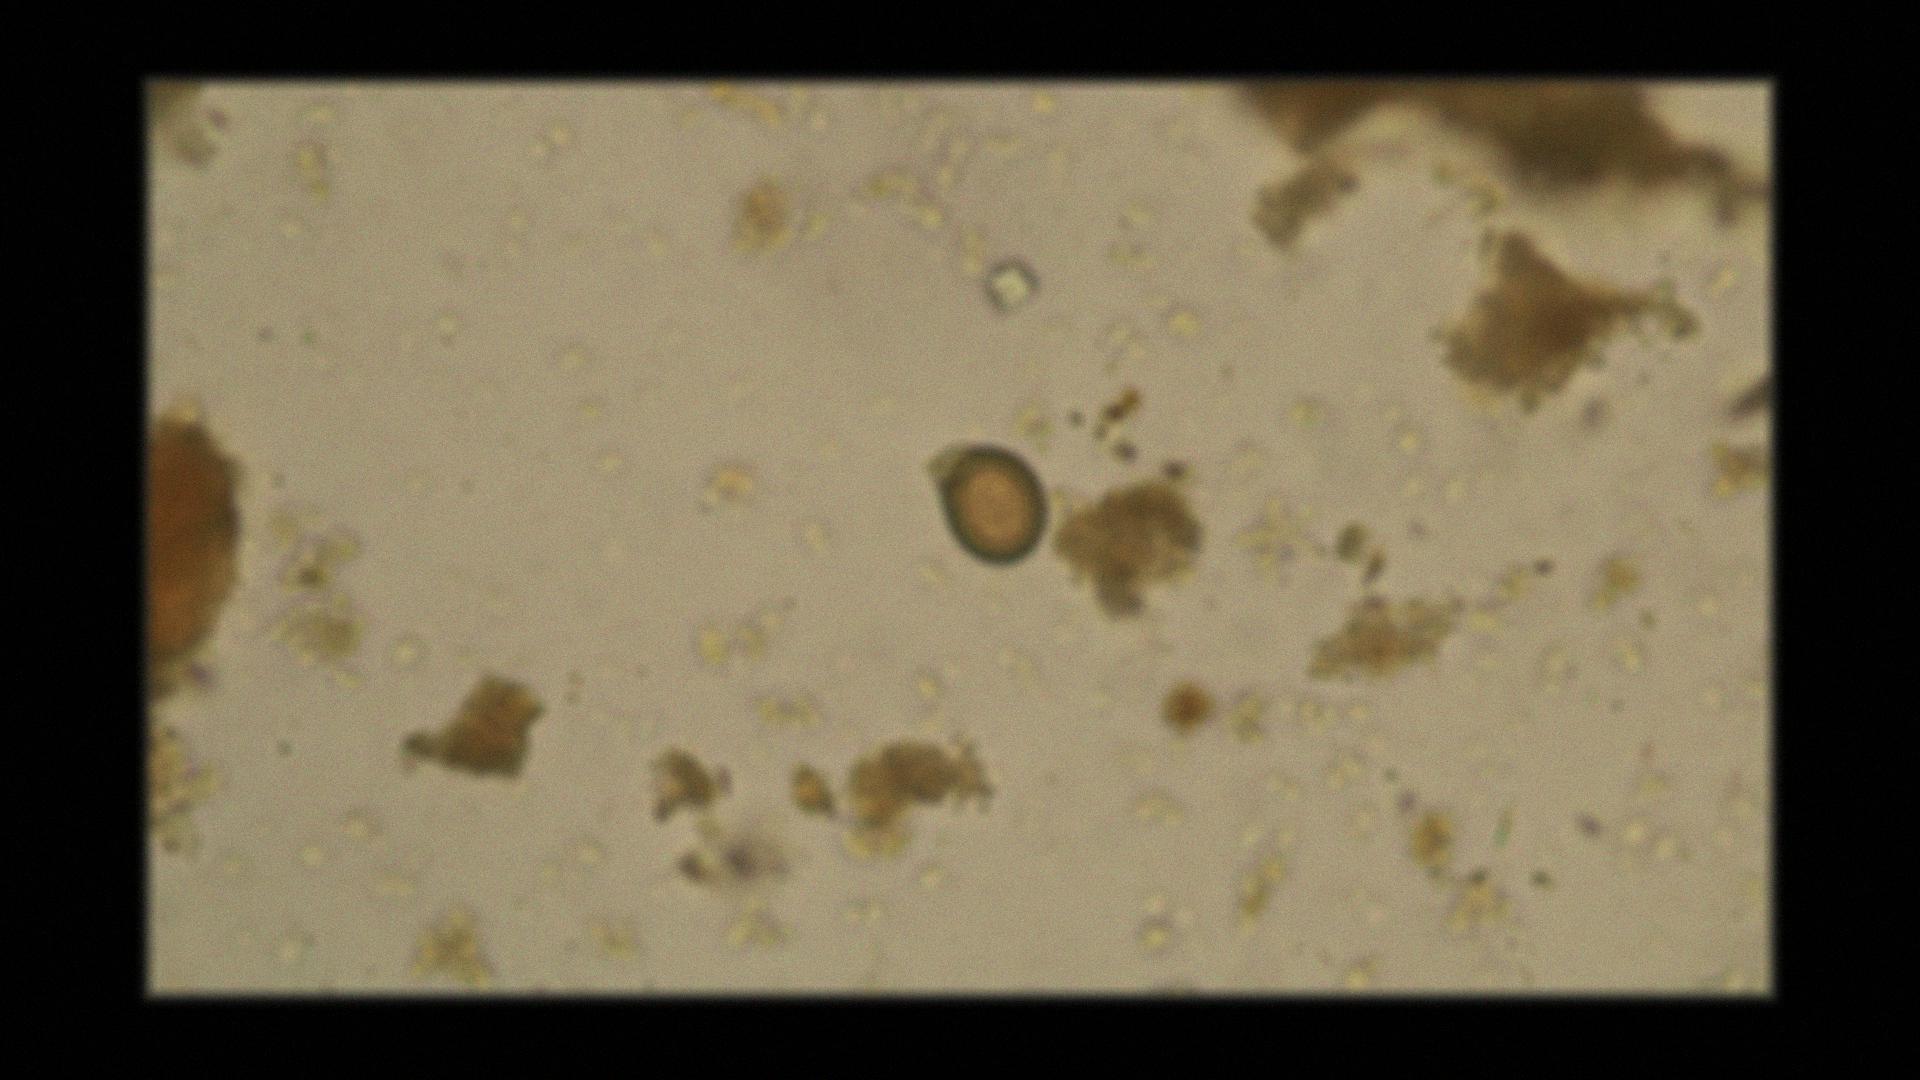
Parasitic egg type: Taenia spp. egg